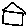
Label: house